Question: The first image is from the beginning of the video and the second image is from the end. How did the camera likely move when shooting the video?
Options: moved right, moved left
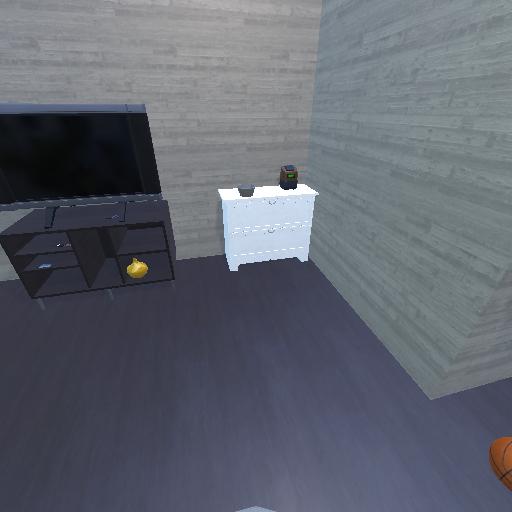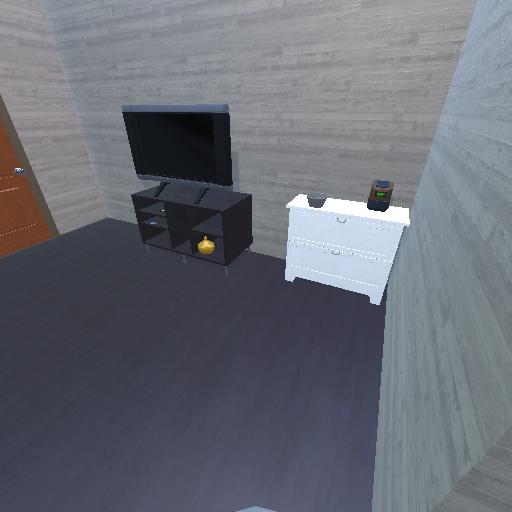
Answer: moved right